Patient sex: M
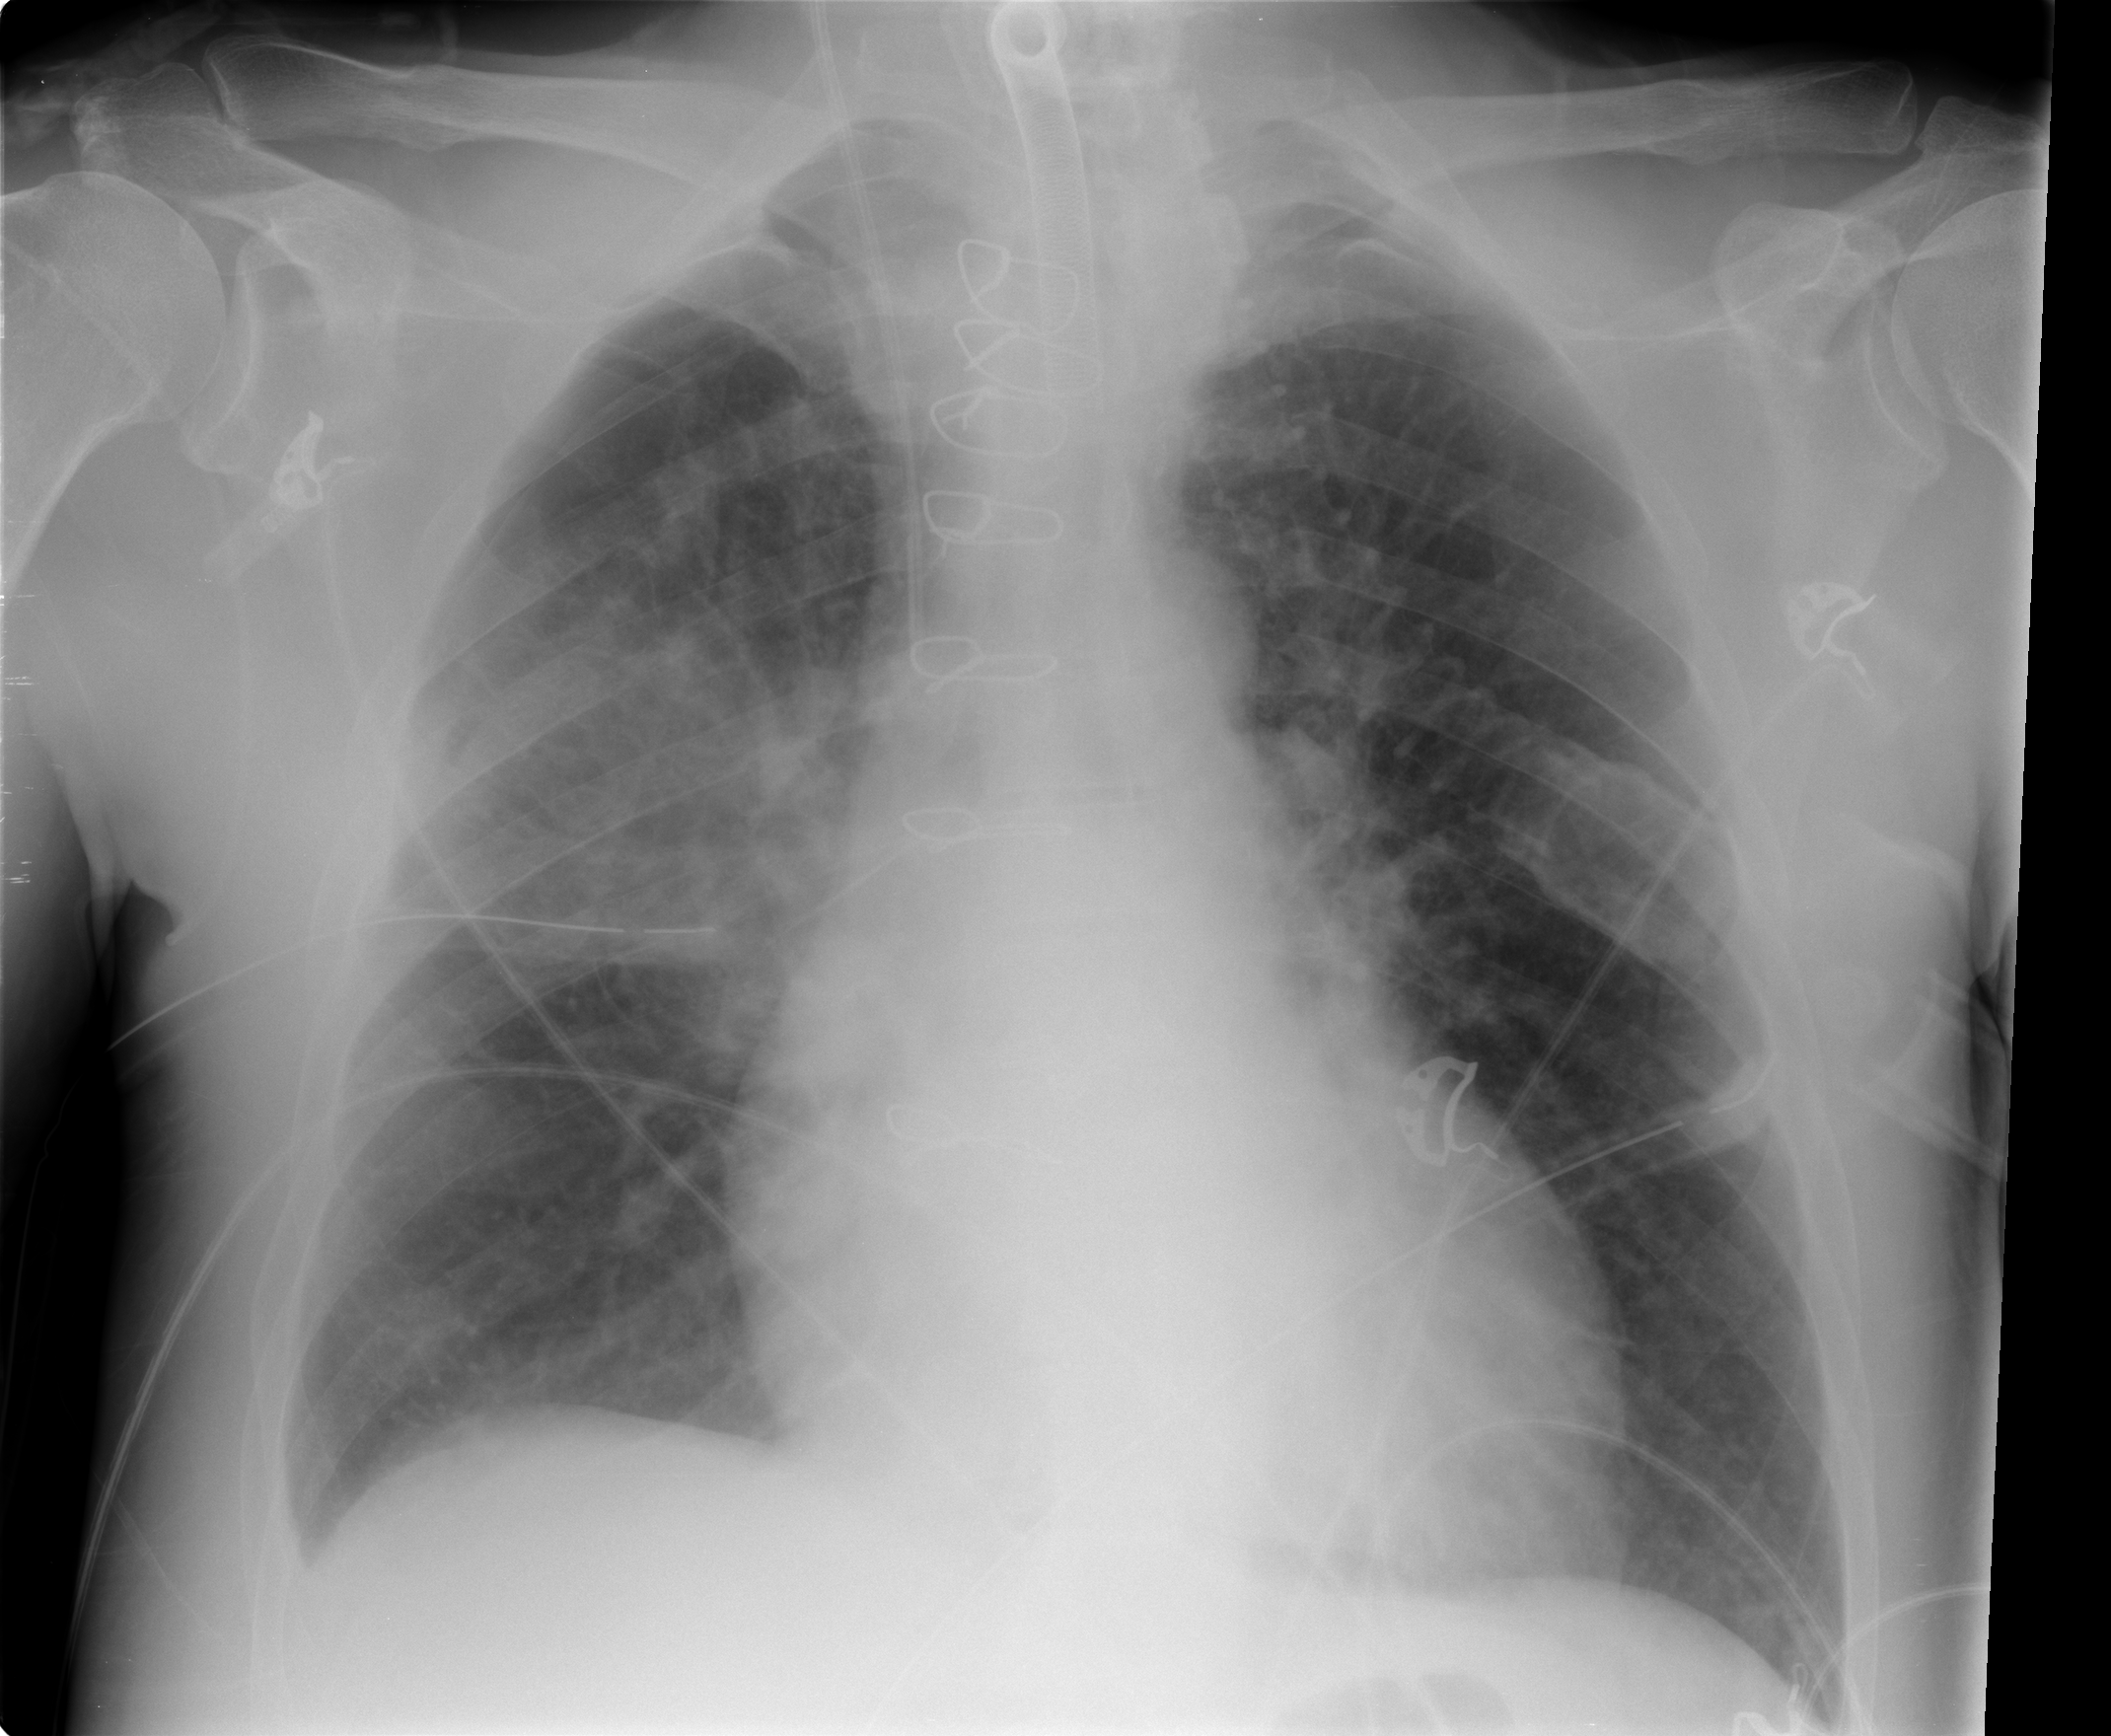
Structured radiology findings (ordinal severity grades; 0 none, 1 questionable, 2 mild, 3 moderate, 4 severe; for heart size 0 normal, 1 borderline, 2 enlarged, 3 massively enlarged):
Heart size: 1
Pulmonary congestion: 2
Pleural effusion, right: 0
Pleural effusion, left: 0
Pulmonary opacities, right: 2
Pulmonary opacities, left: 0
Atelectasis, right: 0
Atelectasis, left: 0